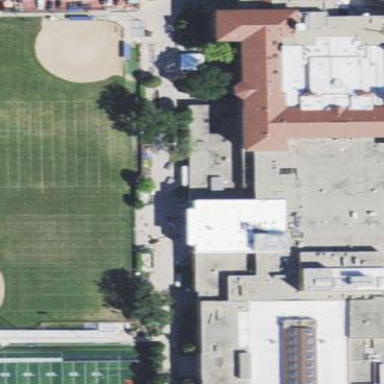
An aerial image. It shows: School.